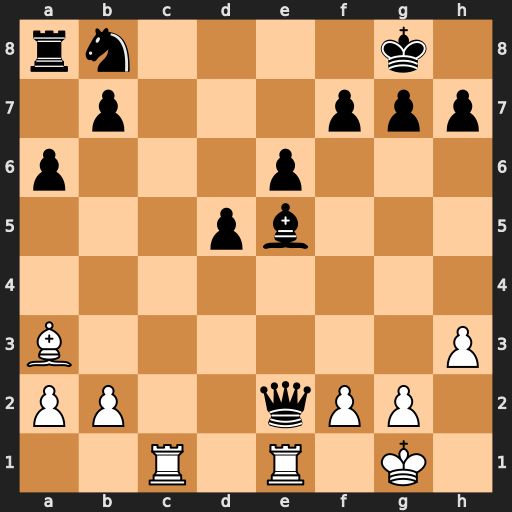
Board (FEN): rn4k1/1p3ppp/p3p3/3pb3/8/B6P/PP2qPP1/2R1R1K1
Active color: w
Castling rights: -
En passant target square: -
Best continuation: Rc8#